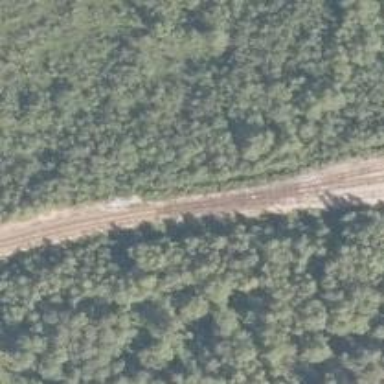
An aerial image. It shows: Three-way railway switch.